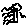
Label: tree